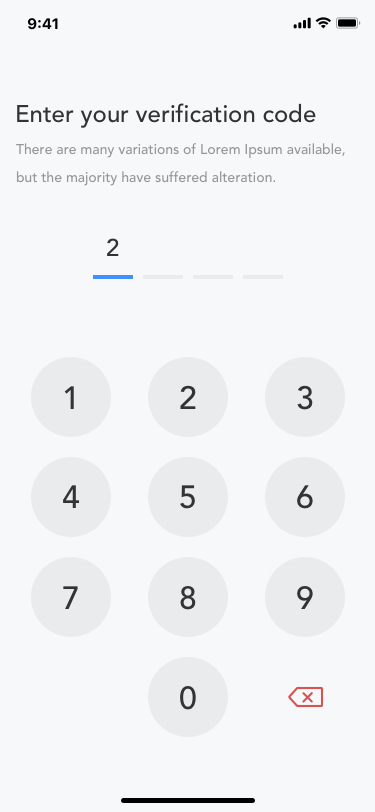
Text in this UI design:
1
2
3
4
5
6
7
8
0
9
Enter your verification code
There are many variations of Lorem Ipsum available, but the majority have suffered alteration.
2